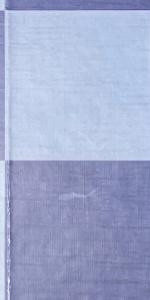
Label: Empty